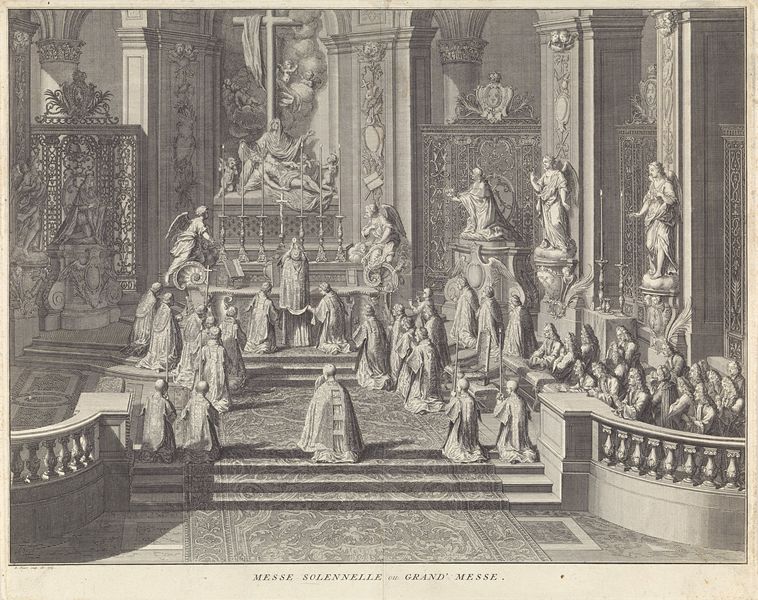
Titel: Hoogmis
Künstler: Bernard Picart
Standort: Amsterdam
Institution: Rijksmuseum
Schlagwörter: weiß, menschen, säulen, zeichnung, teppich, barock, innenraum, kirche, innen, engel, figuren, französisch, querformat, treppe, papst, kerze, kerzen, leuchter, geländer, innenansicht, läufer, stufen, kreuz, druck, schwarz-weiß, stich, titel, beschriftung, altar, tore, kerzenständer, chorschranke, schranke, statuen, kreuzabnahme, altarraum, gottesdienst, hostie, messdiener, messe, priester, chor, kruzifix, schnecke, maria, trauernde, gläubige, erklärung, kirhce, gotteshaus, kniende, hochamt, weihe, sruck, statuer, eucharistie, grand messe, schwarz-ß